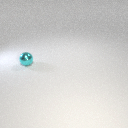
small cyan metal sphere